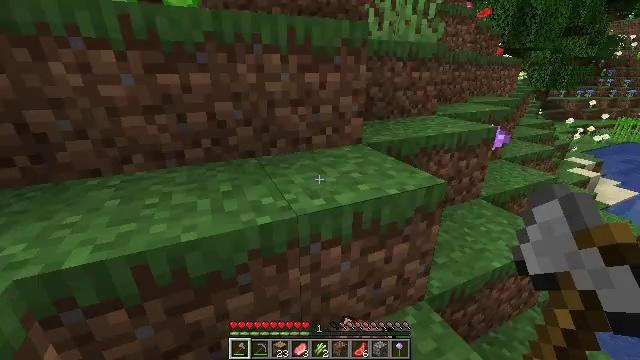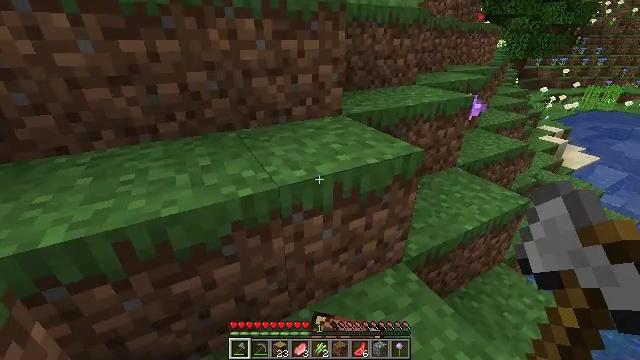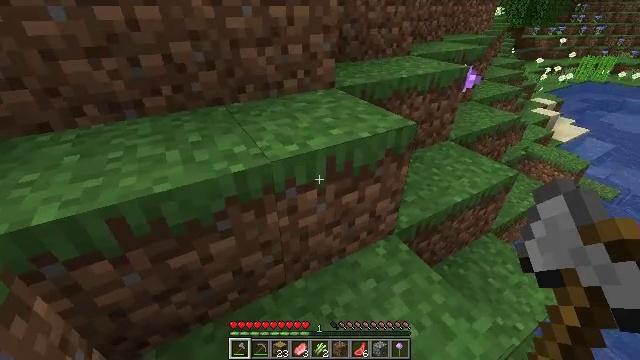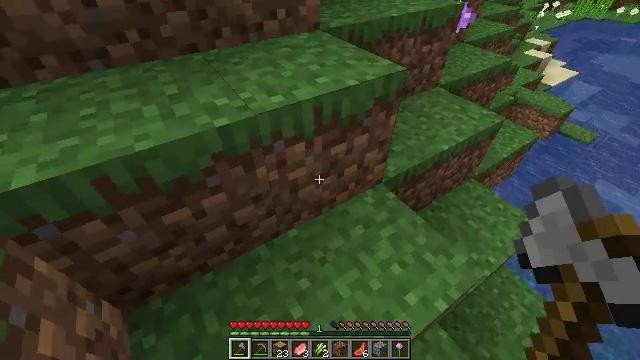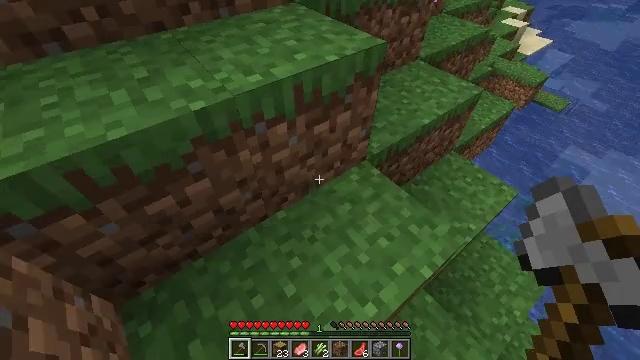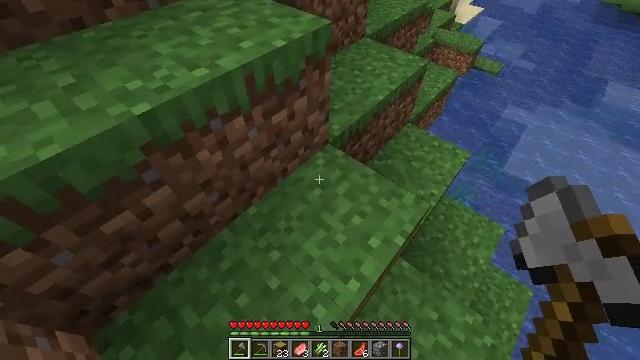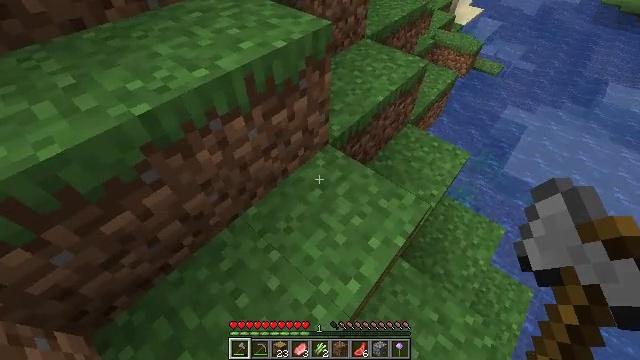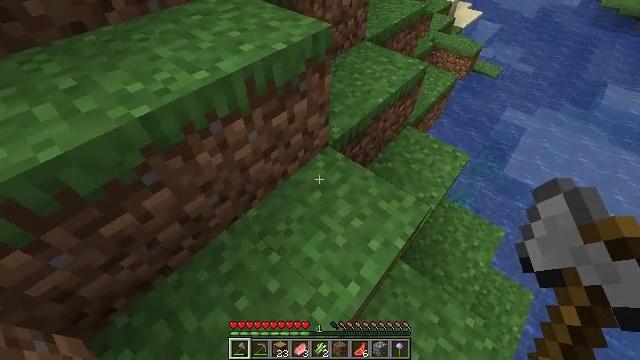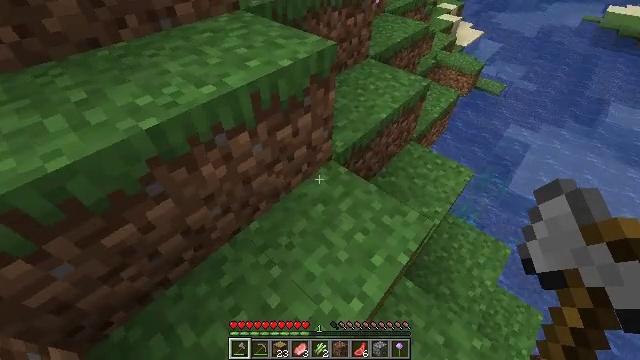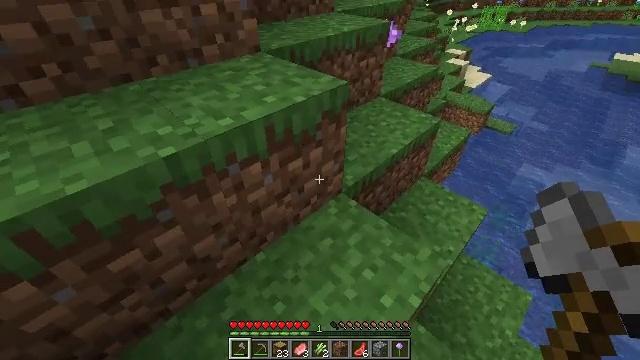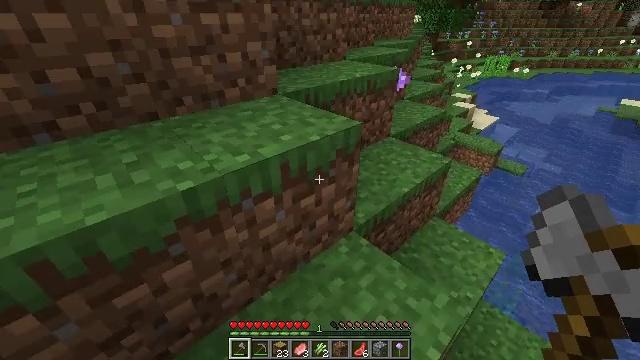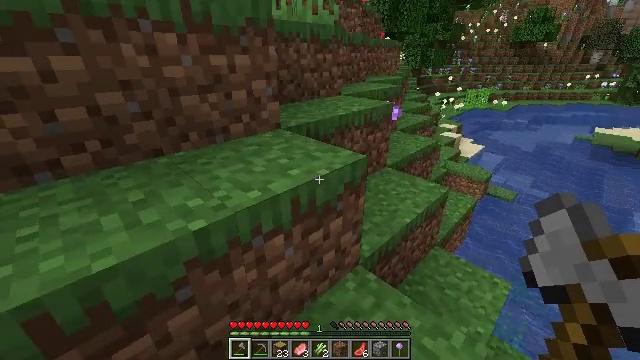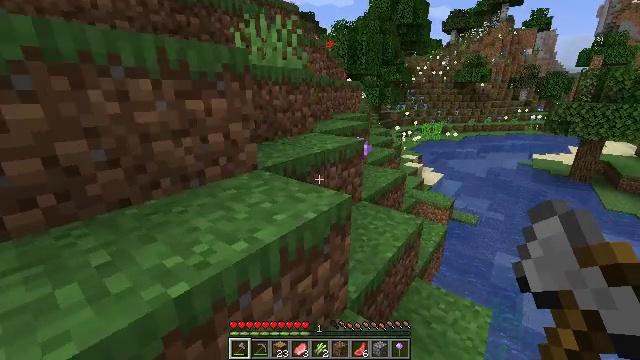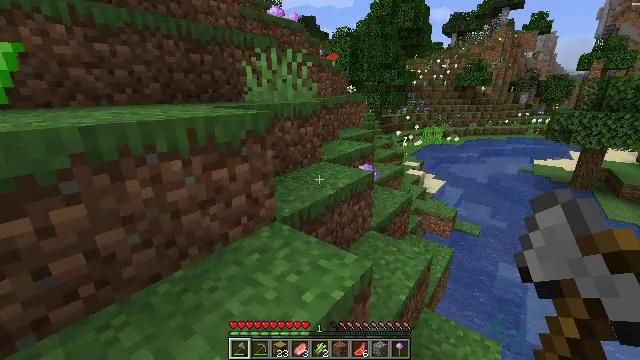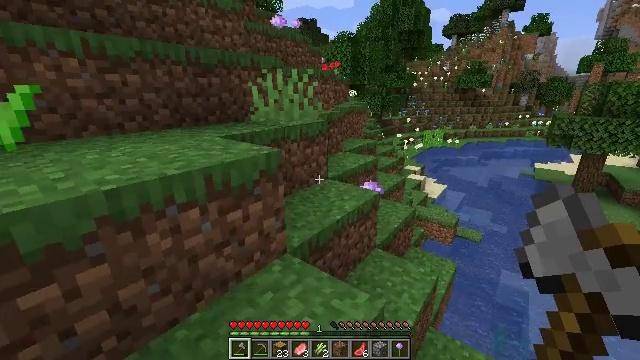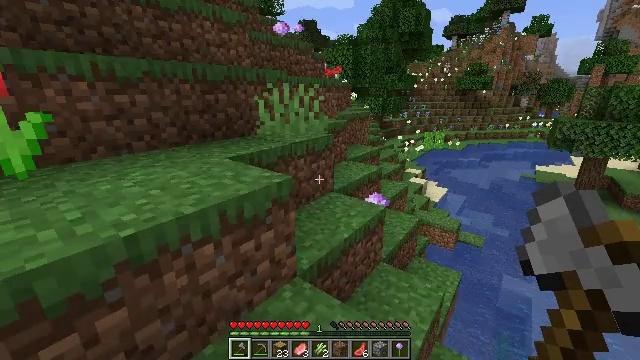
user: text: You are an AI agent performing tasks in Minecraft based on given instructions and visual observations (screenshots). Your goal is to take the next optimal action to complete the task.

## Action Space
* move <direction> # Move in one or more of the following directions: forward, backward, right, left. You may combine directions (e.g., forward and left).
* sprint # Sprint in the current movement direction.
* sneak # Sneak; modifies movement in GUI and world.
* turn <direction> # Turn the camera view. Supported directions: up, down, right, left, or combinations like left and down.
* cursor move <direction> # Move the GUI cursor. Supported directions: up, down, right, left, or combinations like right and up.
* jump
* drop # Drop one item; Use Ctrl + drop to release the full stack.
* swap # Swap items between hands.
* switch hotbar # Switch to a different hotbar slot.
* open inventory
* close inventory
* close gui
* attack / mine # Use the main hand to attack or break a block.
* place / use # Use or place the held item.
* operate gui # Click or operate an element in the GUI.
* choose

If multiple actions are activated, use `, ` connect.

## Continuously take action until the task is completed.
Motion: motion action
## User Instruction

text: Collect a cornflower for blue dye.
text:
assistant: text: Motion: turn right and down
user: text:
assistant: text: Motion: turn right and down
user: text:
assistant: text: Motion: turn right and down
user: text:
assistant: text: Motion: turn right and down
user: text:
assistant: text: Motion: turn right and down
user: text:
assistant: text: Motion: no_op
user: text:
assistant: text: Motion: no_op
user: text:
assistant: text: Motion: turn left and up
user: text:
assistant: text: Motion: turn left and up
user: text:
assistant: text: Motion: move left, turn left and up
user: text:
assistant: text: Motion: move forward and move left, turn right and up
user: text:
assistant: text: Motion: move forward and move left, turn right and up, jump
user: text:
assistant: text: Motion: move forward and move left, jump
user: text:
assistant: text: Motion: move forward and move left, jump
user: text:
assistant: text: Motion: move forward and move left, jump
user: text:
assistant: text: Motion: move forward and move left, jump
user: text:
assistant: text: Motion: move forward and move left
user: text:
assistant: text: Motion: move forward and move left
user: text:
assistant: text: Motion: move forward and move left
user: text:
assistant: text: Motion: move forward and move left
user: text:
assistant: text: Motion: move forward and move left, turn right
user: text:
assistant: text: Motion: move forward, jump
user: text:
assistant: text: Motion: move forward, jump
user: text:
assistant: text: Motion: move forward, jump
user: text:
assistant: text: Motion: move forward, jump
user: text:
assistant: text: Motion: move forward, jump
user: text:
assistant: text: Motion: move forward and move left
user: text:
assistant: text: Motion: move forward and move left
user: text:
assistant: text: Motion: move forward and move left
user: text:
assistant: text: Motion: move forward and move left